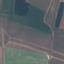
Label: AnnualCrop